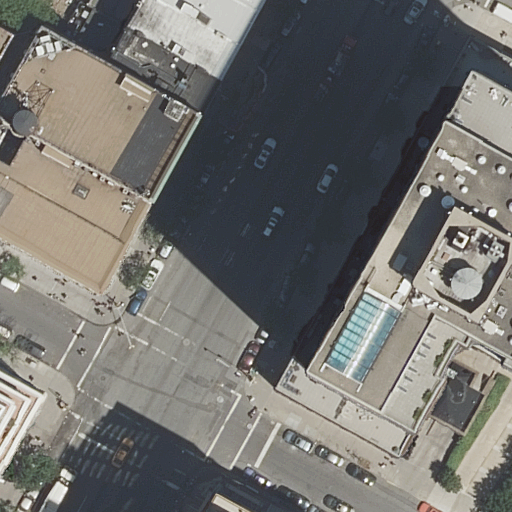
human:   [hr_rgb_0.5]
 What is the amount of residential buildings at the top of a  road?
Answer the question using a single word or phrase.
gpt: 4

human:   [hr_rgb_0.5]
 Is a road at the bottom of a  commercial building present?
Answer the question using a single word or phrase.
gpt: no

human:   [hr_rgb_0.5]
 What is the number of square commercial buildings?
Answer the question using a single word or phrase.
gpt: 0

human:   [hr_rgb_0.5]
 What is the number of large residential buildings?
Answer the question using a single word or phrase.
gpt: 2

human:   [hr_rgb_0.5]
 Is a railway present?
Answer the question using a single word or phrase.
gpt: no

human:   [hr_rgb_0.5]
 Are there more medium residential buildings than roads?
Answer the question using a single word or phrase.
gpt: yes

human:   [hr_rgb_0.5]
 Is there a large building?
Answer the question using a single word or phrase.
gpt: yes

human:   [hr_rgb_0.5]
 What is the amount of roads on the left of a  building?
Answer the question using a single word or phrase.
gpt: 2

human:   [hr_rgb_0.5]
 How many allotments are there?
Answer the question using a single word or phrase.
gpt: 0

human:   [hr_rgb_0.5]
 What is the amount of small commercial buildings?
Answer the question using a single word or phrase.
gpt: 0

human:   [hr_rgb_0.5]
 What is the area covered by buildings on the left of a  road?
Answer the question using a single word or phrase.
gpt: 1676m2

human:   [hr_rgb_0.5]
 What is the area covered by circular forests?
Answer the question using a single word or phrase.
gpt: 0m2

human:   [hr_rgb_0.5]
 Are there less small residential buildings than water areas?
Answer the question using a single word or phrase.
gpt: no

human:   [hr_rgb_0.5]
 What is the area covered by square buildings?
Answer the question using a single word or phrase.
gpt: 0m2

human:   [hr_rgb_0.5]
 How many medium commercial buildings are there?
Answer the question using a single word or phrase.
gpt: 0

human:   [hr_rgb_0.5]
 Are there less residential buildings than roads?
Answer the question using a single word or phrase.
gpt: no

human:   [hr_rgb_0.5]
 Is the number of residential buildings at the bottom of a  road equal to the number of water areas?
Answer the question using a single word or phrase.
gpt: no

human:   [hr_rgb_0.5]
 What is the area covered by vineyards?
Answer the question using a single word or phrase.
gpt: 0m2

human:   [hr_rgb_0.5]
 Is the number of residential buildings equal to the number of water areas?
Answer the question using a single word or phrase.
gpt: no

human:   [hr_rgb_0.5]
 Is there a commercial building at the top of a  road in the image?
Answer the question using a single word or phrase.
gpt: no

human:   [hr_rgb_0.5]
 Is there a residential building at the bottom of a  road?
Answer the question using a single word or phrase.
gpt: yes

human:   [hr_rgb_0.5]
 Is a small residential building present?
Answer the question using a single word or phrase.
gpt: yes

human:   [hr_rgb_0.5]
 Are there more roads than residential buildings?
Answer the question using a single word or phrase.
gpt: no

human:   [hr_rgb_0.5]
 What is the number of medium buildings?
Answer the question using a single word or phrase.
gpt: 3

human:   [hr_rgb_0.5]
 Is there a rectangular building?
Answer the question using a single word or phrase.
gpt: yes

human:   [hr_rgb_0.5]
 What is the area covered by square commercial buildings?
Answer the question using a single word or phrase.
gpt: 0m2

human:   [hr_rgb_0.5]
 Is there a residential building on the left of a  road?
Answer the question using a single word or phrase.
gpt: yes

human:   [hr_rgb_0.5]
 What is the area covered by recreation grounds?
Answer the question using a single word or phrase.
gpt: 0m2

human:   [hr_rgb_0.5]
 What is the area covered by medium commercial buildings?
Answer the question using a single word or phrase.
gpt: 0m2

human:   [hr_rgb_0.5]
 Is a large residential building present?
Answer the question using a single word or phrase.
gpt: yes

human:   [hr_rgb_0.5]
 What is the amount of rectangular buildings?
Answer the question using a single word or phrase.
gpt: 4

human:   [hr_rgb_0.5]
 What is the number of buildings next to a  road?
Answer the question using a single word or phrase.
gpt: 7

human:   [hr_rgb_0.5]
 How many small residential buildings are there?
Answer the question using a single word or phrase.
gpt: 2

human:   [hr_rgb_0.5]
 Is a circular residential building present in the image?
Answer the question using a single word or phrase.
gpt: no

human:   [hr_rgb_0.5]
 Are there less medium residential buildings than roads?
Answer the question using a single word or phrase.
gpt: no

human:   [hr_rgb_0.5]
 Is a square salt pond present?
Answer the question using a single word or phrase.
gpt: no